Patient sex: F
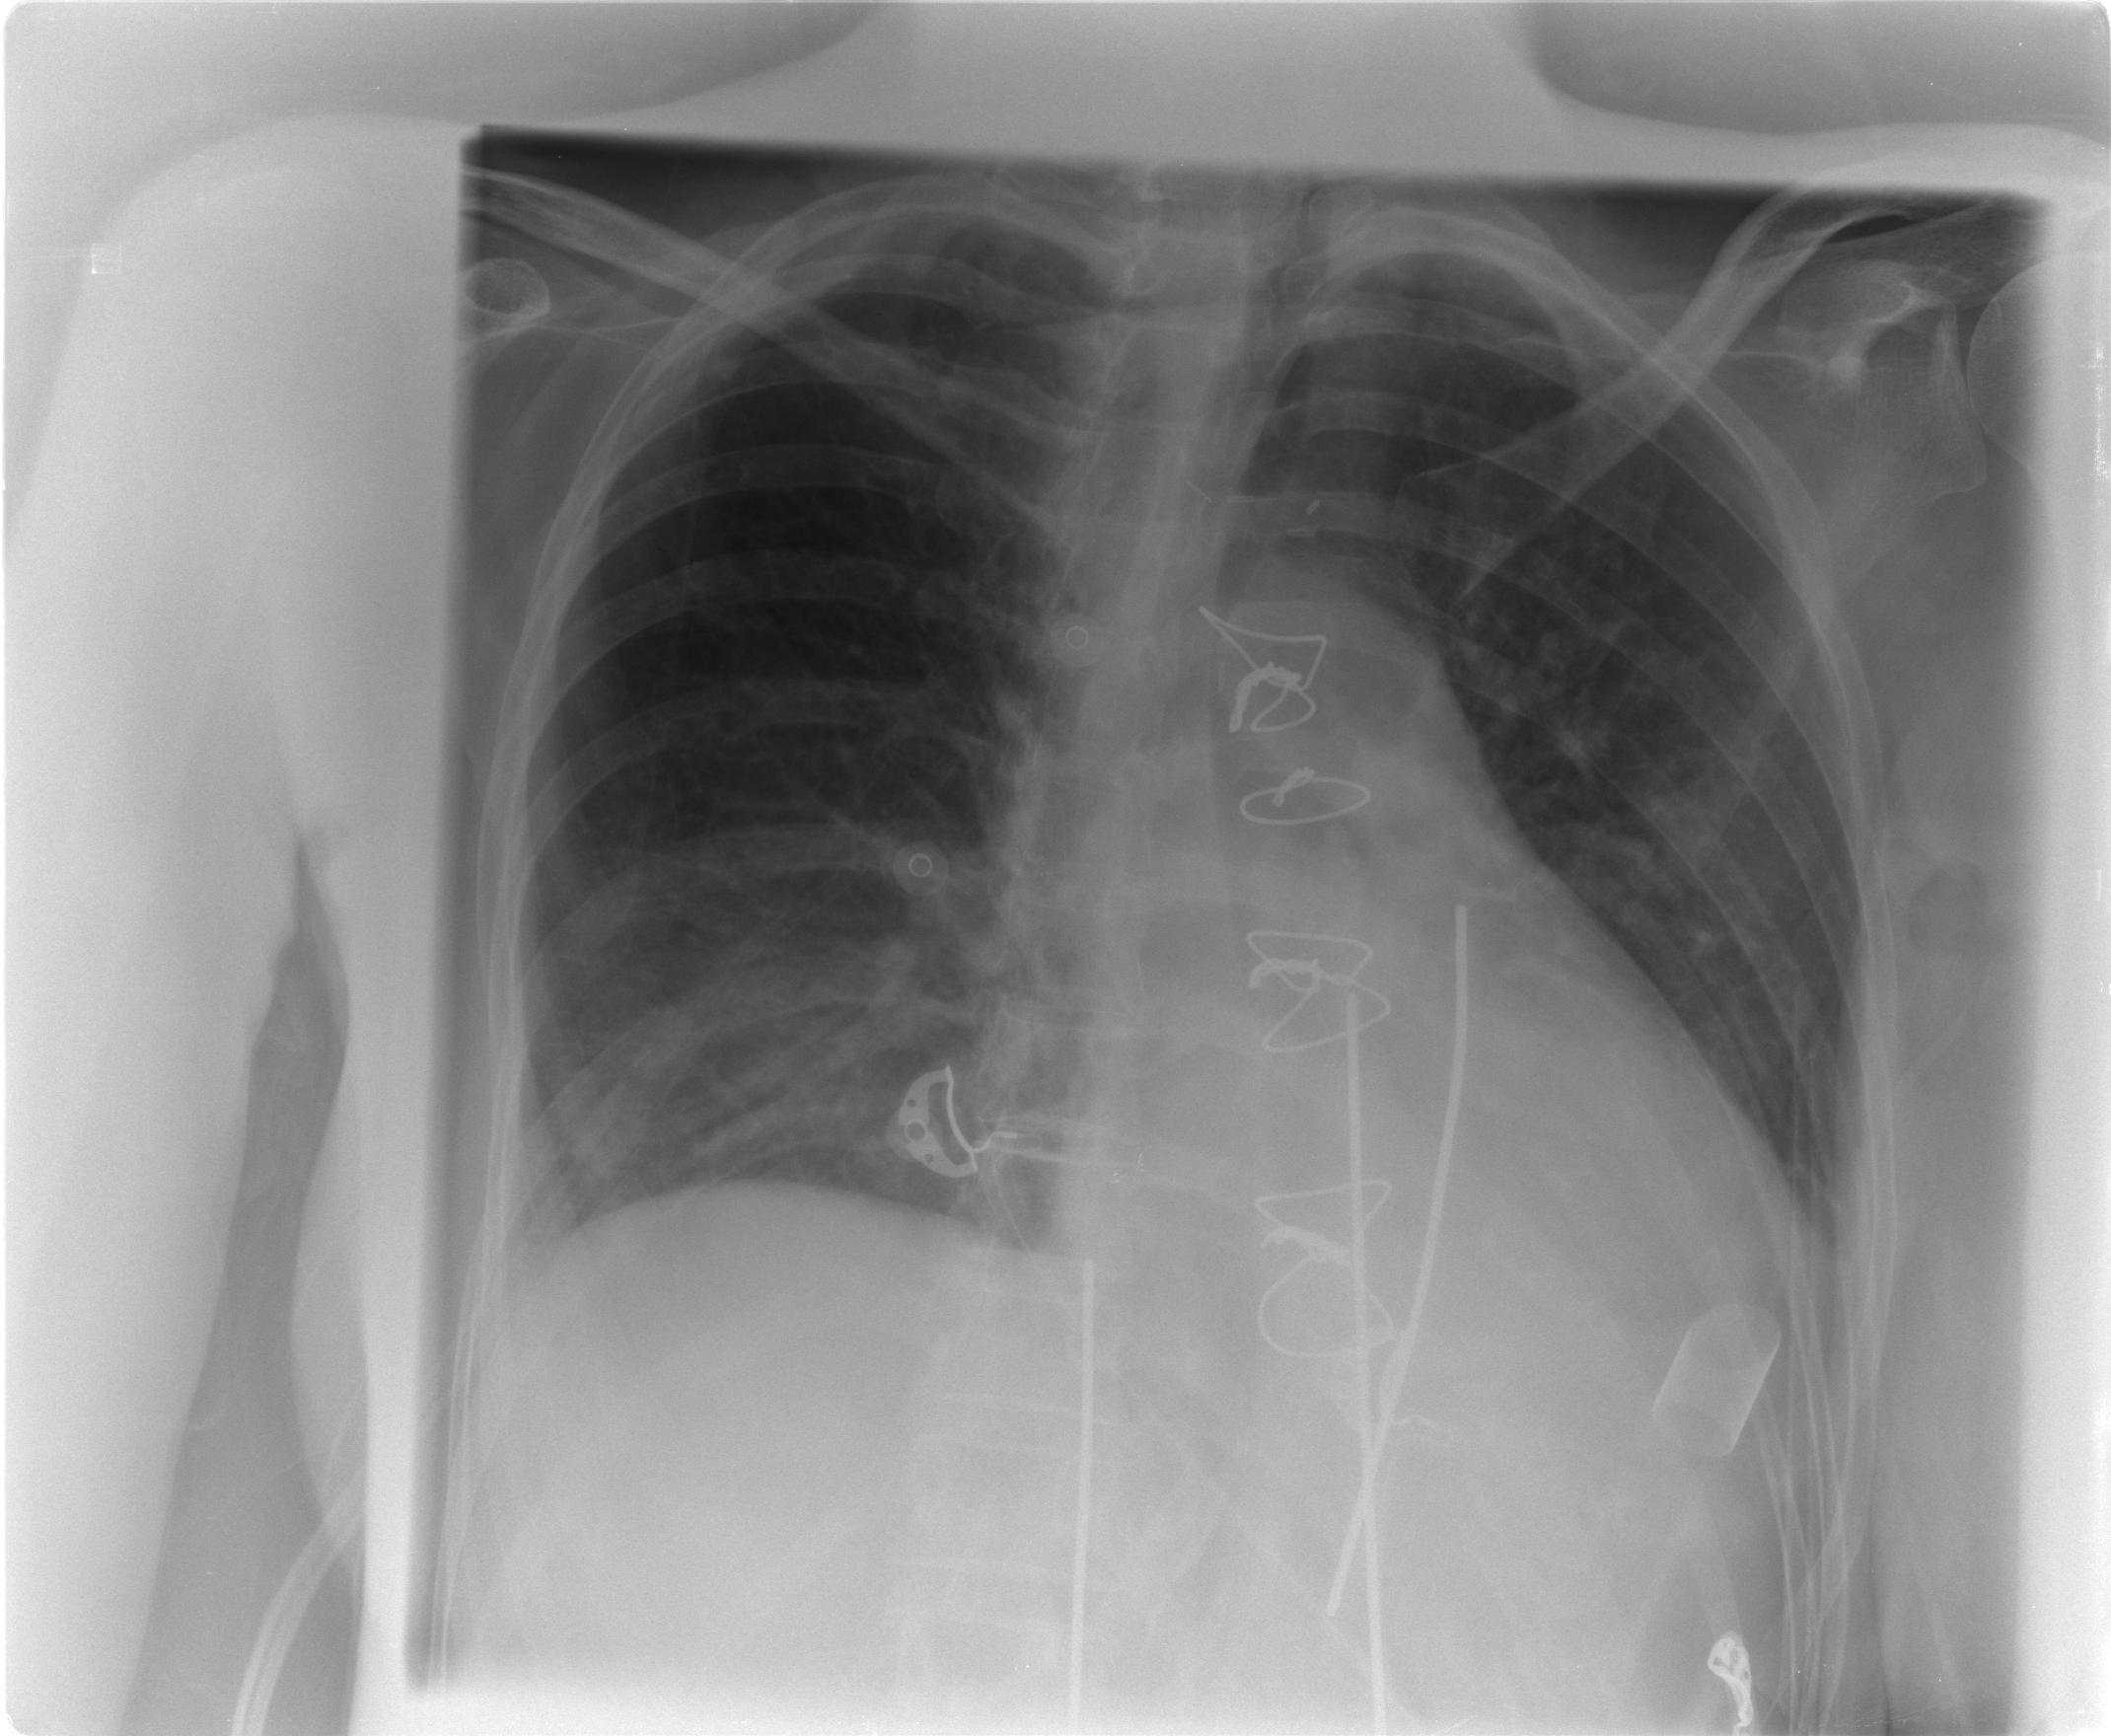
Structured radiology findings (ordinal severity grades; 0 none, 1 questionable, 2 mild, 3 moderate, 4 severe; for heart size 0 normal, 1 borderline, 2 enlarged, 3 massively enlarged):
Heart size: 2
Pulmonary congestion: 0
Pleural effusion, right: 1
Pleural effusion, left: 2
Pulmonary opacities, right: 2
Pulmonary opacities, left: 0
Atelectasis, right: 2
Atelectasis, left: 2